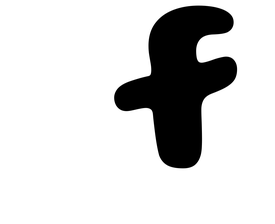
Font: Gluten_Bold